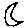
Label: moon